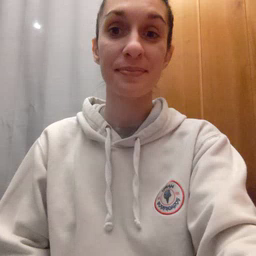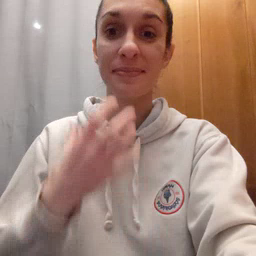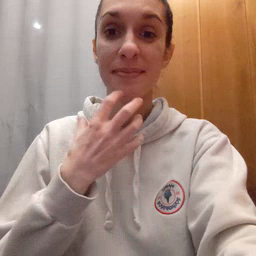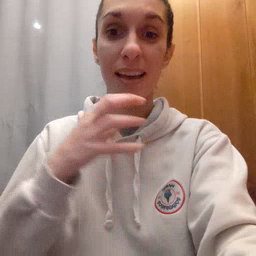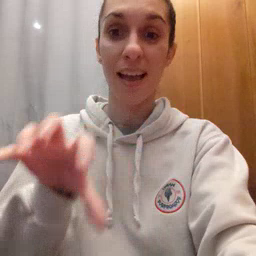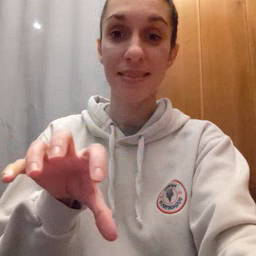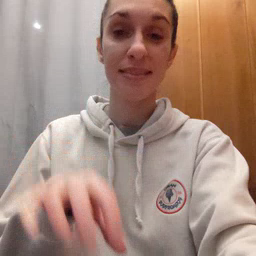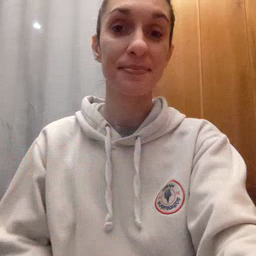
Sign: hot